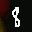
Label: 8